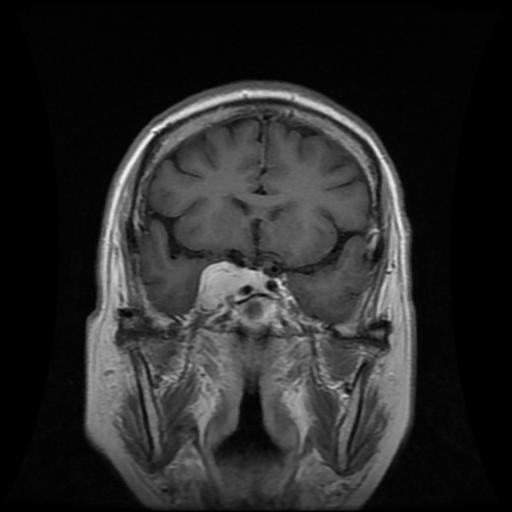
Label: meningioma